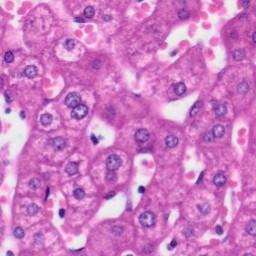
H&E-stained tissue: Liver